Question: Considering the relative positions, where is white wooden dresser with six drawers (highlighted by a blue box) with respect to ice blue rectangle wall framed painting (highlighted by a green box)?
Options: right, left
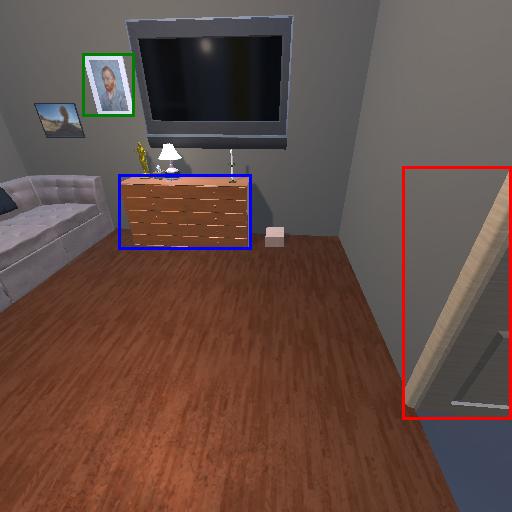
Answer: right